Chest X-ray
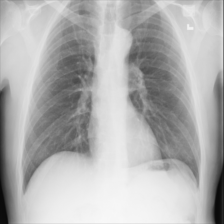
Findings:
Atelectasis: negative
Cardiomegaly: negative
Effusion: negative
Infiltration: negative
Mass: negative
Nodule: negative
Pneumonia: negative
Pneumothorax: negative
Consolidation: negative
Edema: negative
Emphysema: negative
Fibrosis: negative
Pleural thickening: negative
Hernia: negative